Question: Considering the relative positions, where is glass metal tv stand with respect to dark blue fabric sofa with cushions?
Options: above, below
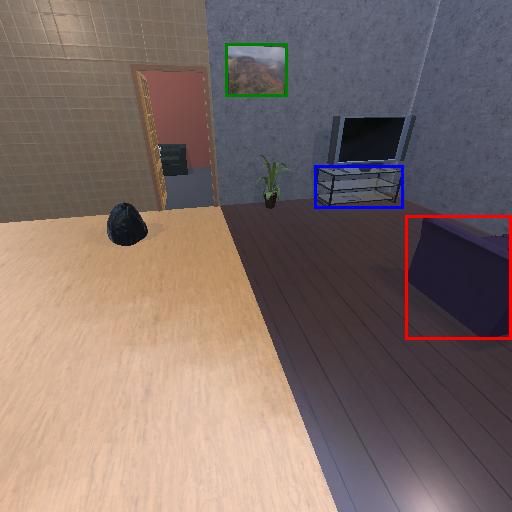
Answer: above